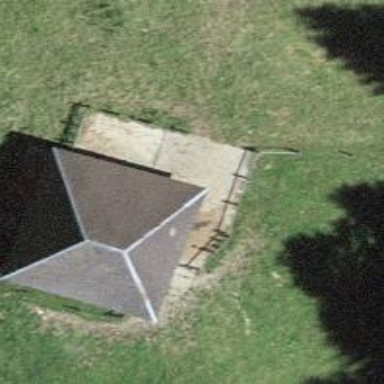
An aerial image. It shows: Barn.